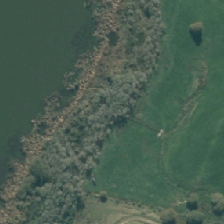
Land cover: grose_broom